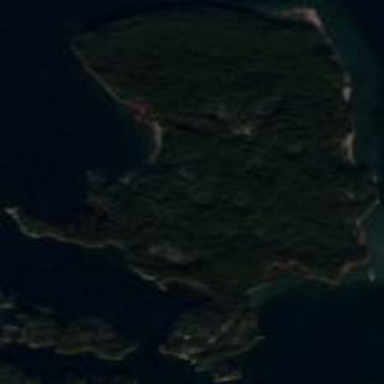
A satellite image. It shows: Island with natural coastline.